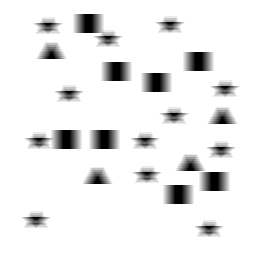
Squares: 8
Triangles: 4
Stars: 12
Total shapes: 24